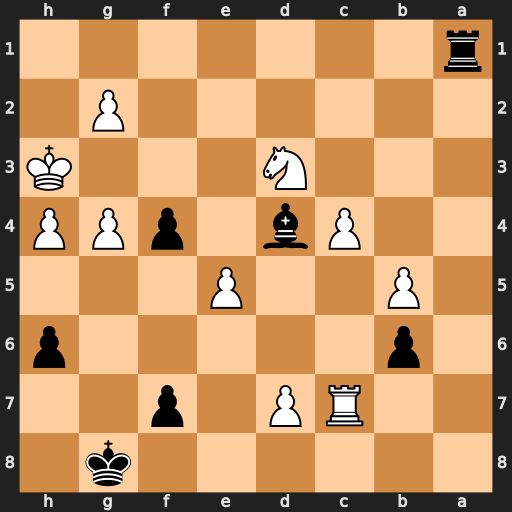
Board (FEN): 6k1/2RP1p2/1p5p/1P2P3/2Pb1pPP/3N3K/6P1/r7
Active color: b
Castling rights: -
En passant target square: -
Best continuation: Rh1#